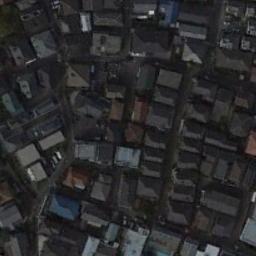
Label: dense_residential